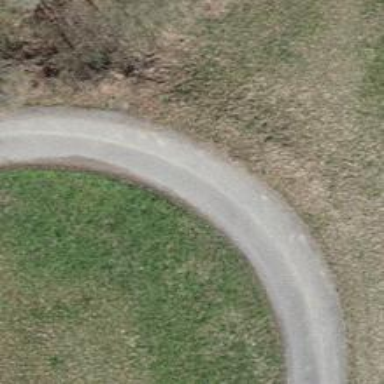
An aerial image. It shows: Track with grade 1 quality.